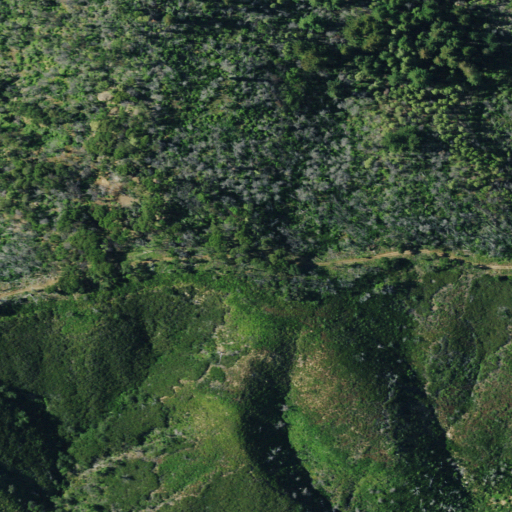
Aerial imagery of mountain in California named Bonifacio Hill containing shrub, evergreen forest, mixed forest, and grassland